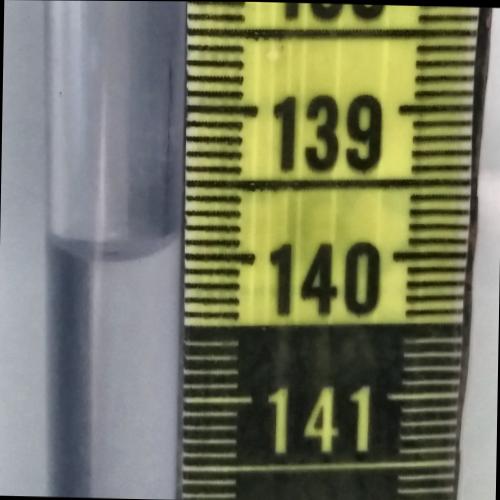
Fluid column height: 140.0 cm